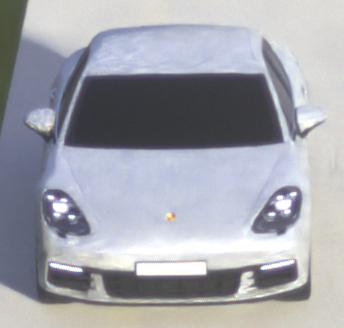
Make: Porsche
Model: Panamera
Detailed model: Panamera (971)
Model produced from: 2016/11
Model produced until: 2018/08
Doors: 5
Color: white
Road condition: dry road
Daytime: morning or afternoon
Contrast: medium contrast